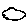
Label: cloud